Question: I'm trying to add text in this structure with pure css:
'''
<div><i></i>world!</div>
'''
so it would look like
'''
<div><i></i>Hello, world!</div>
'''
on the page.
The <URL> example contains this css style:
'''
div{
border:1px solid red;
margin-top:20px;
margin-left:20px;
}
i {
display: inline-block;
width: 48px;
height: 48px;
background-image: url("http://png-.findicons.com/files/icons/1688/web_blog/48/pencil_small.png");
border:1px solid green;
}
'''
My bad solution is to add:
'''
i:after {
content: "Hello, ";
}
'''
but it doesn't put the text "Hello, " where I actually want and the style from 'i' applied.
So, is there any way to add 'Hello,' right in front of another text with the same style?
Thank you.
P.S. And here is <URL>
It should be like this:

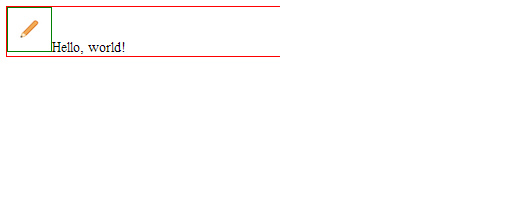
Answer: <URL>
Is this how you want it? Your first fiddle doesn't help a lot - is the text meant to overlap the pencil image?
Anyway, you can style the pseudo-element itself to have the green border, and remove the browser default styling from the tags which is usually italic, using:
'''
font-style: normal;
'''
It's not considered semantic to use the tag either in this case, just a thought...